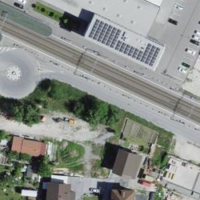
EUNIS habitat code: 56
Species observed at this site:
Corvus corone
Motacilla cinerea
Hippocrepis emerus
Parus major
Pica pica
Medicago sativa
Passer domesticus